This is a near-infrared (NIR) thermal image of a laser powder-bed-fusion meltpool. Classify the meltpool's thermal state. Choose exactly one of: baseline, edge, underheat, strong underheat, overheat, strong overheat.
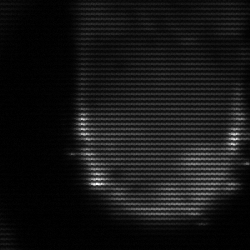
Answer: baseline